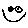
Label: smiley face